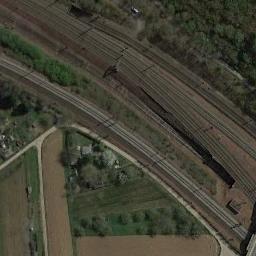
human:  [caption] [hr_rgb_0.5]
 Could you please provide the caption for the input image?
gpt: There are two trains passing by in the picture .

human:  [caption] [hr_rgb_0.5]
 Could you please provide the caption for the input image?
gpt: There are many trees around the railway .

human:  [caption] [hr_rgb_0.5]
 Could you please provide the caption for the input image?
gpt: These railways are between the farmland and a forest .

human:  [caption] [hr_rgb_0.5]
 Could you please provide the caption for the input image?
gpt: The railway is on the bare land next to some trees .

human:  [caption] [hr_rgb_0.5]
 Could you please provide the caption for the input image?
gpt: There are some green trees beside the railway .